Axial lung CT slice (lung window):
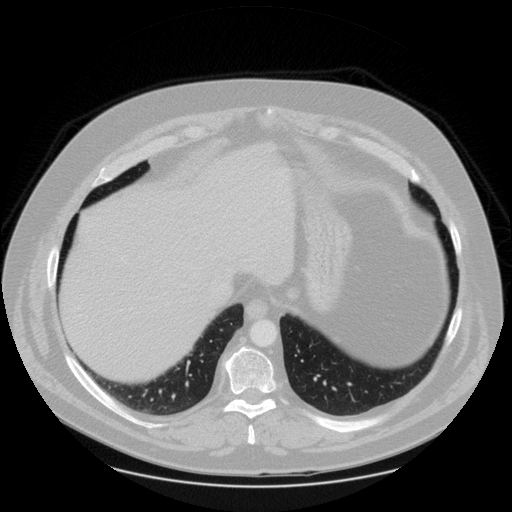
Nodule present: no